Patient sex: M
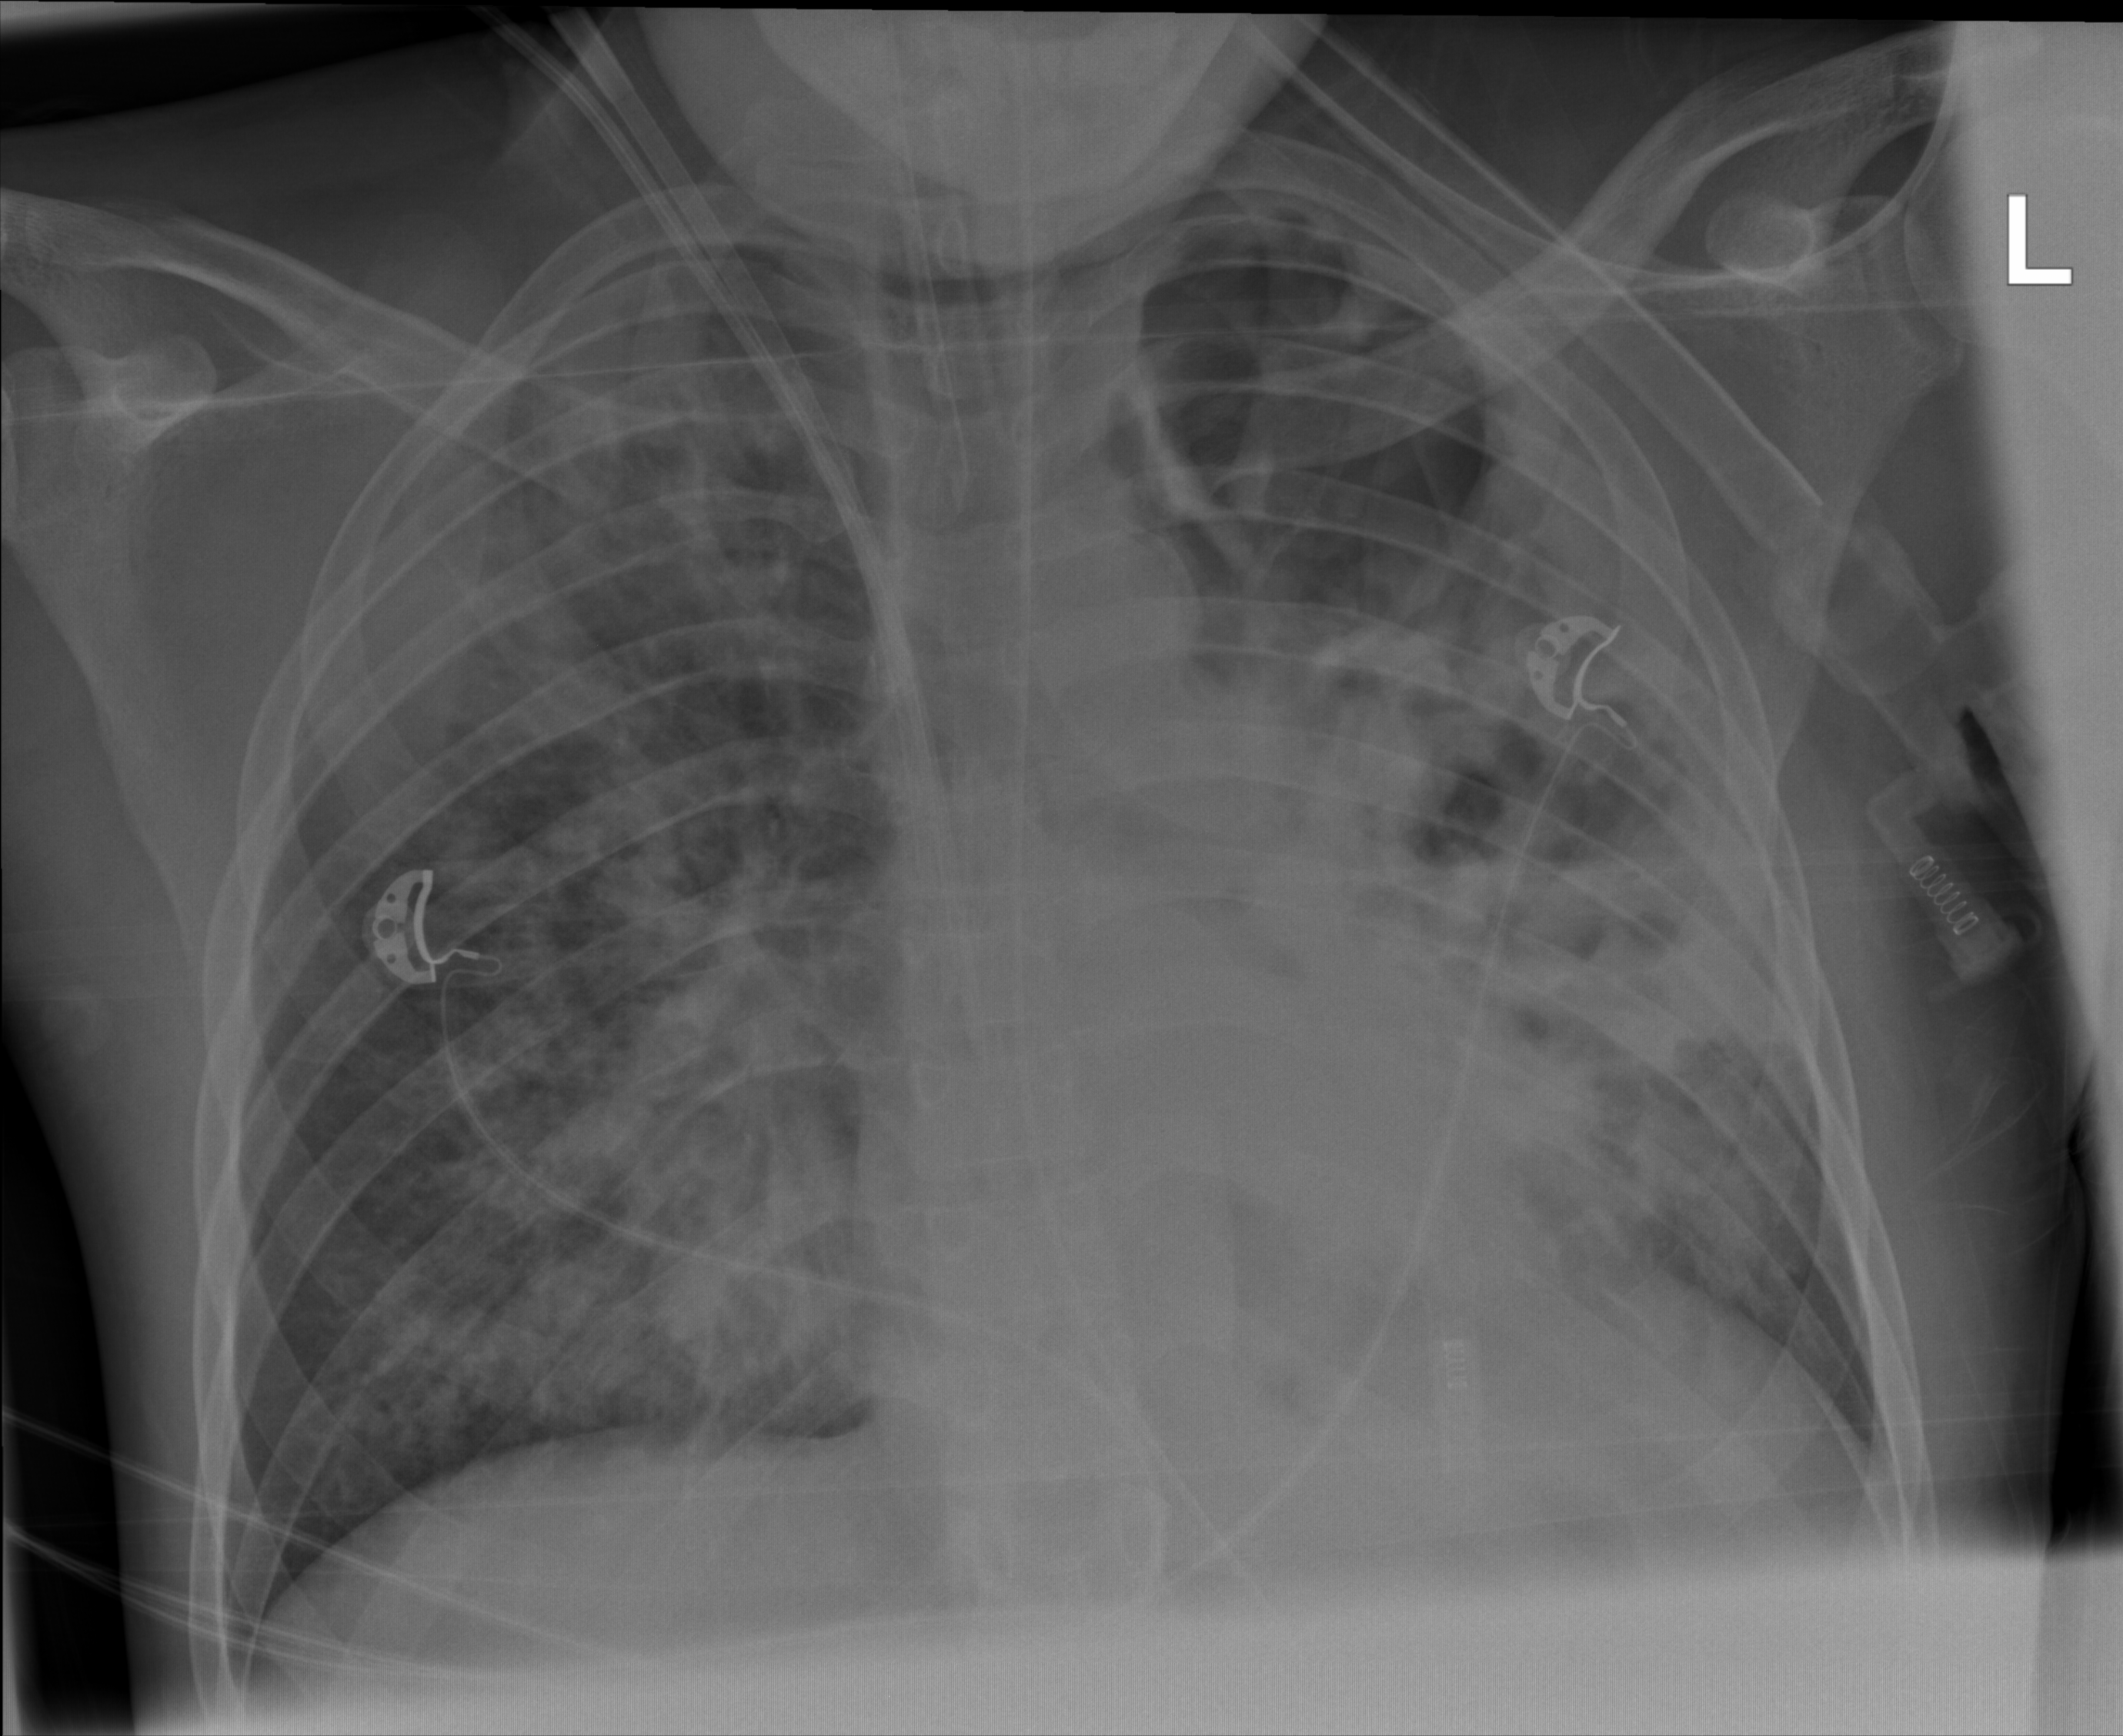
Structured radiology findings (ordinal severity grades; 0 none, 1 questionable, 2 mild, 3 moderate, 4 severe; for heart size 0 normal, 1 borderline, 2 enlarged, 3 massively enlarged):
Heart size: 0
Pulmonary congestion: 0
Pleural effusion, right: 0
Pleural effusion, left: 0
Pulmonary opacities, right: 3
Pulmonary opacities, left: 4
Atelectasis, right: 2
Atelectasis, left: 3